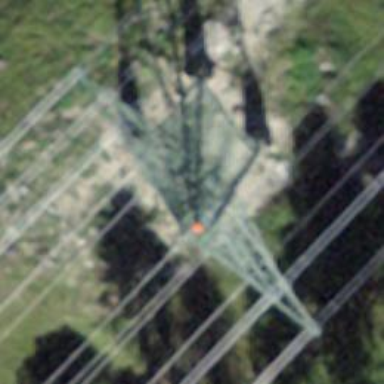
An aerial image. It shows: Lattice structure tower.